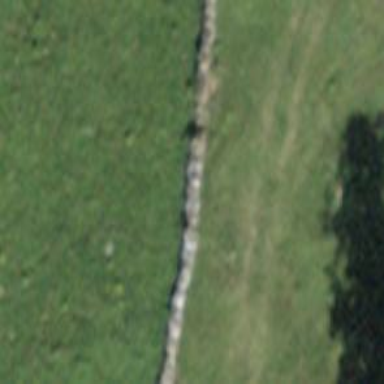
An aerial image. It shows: Dry stone wall barrier.